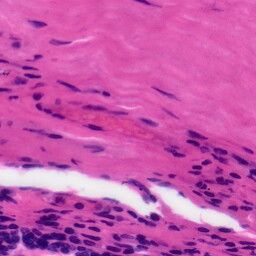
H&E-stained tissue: Tonsil